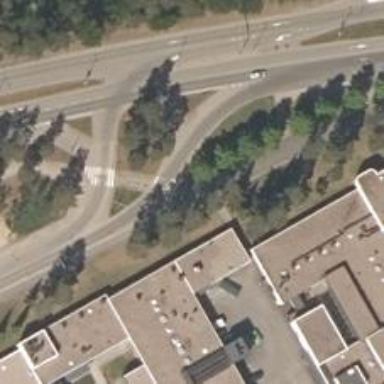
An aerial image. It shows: Asphalt cycleway that is shared.